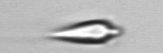
Label: Oxytoxum